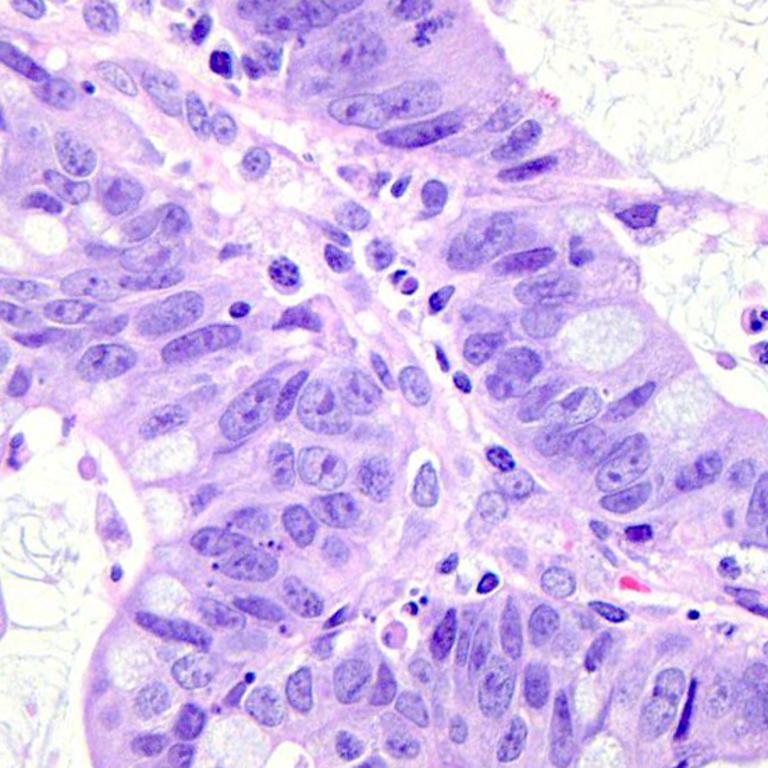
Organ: colon
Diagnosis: adenocarcinomas